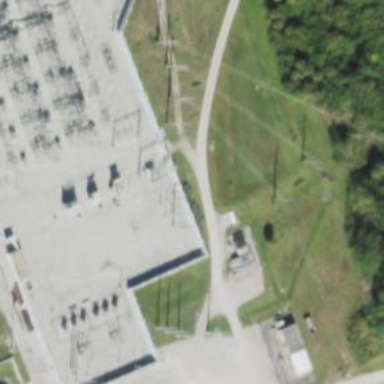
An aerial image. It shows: Power tower.